Question: I want to update a single row in my listview with different content once i press a button. I know i can use 'notifydatasetchanged(') but that would update the whole 'listView'.
I have read this <URL> and it fits perfectly for what I want to do.
I have done a listview with 5 rows and when I press the button I want to update the 4th row with a different text. I dont want to set the text programatically since this is just a dummy project just to see if refreshing a single row is possible and my real project is much more complex than just a 'textview'.
So my question is: can i use 'getView()' to update a single row in a 'listview'?
Here is my code:
'''
public class MainActivity extends Activity {
public ListView list1;
public listAdapter adapter;
@Override
public void onCreate(Bundle savedInstanceState) {
super.onCreate(savedInstanceState);
setContentView(R.layout.activity_main);
list1 = (ListView) findViewById(R.id.my_list);
adapter = new listAdapter(this);
list1.setAdapter(adapter);
Button button1 = (Button) findViewById(R.id.my_button);
button1.setOnClickListener(new OnClickListener() {
public void onClick(View v) {
adapter.setText("Different text");
View row2Update = list1.getChildAt(3);
list1.getAdapter().getView(3, row2Update, list1);
}
});
}
}
'''
'''
public class listAdapter extends BaseAdapter{
public Activity activity;
public String text="Normal Text";
public listAdapter(Activity activity){
this.activity = activity;
}
public void setText(String text){
this.text = text;
}
public int getCount() {
return 5;
}
public Object getItem(int position) {
return null;
}
public long getItemId(int position) {
// TODO Auto-generated method stub
return 0;
}
public View getView(int position, View convertView, ViewGroup parent) {
LayoutInflater inflater = activity.getLayoutInflater();
LinearLayout rowView = (LinearLayout) inflater.inflate(R.layout.row_layout, null);
TextView textView = (TextView) rowView.findViewById(R.id.row_text);
textView.setText(text);
return rowView;
}
}
'''
This is what the activity looks like:

But when I press my button nothing changes
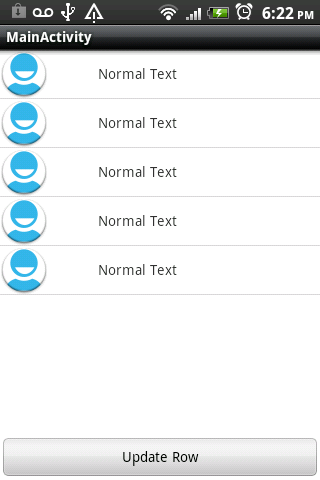
Answer: You call the method of the adapter yourself. The adapter's getView() method is is only called, when
- - - when notifysetdatachanged() is called.
All these are done by the OS. GetView() is called for all the rows in the listview. It is not called for just a single row. So, if you want to change the rows, you have to provide the data again in a 'String[]', 'ArrayList<>' etc
If you want different text to appear for for a single row, onClick() of a button - you can do thispublic class listAdapter extends BaseAdapter{'''
public Activity activity;
public ArrayList<String> text;
public listAdapter(Activity activity){
this.activity = activity;
}
public void setText(ArrayList<String> text){
this.text = text;
}
public int getCount() {
return 5;
}
public Object getItem(int position) {
return null;
}
public long getItemId(int position) {
// TODO Auto-generated method stub
return 0;
}
public View getView(int position, View convertView, ViewGroup parent) {
LayoutInflater inflater = activity.getLayoutInflater();
LinearLayout rowView = (LinearLayout) inflater.inflate(R.layout.row_layout, null);
TextView textView = (TextView) rowView.findViewById(R.id.row_text);
textView.setText(text[position]);
return rowView;
}
'''
}
And in your Activity : '''
list1 = (ListView) findViewById(R.id.my_list);
adapter = new listAdapter(this);
String[] entries={"Normal Text","Normal Text","Normal Text","Normal text","Normal text"};
ArrayList<String> text=Arrays.asList(entries);
adapter.setText(text);
list1.setAdapter(adapter);
Button button1 = (Button) findViewById(R.id.my_button);
button1.setOnClickListener(new OnClickListener() {
public void onClick(View v) {
text.set(3,"Different Text");
adapter.setText(text);
list1.setAdapter(adapter);
}
});
'''
There is another way of doing it also as @Andy suggested in one of the comments :'''
listViewPeople.setOnItemClickListener(new ListView.OnItemClickListener() {
@Override
public void onItemClick(AdapterView<?> a, View v, int position, long l) {
//IF YOU WANT TO CHANGE THE CONTENT OF THE ROW CLICKED
if(position == someNumber) {
text.set(position,"different Text");
list1.setAdapter(text);
}
}
});
'''
Sorry for the bold text. For some reason the is not working for the above code.